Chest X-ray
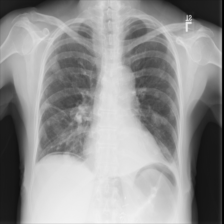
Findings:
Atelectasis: negative
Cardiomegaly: negative
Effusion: negative
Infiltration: negative
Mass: negative
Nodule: negative
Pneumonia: negative
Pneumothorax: negative
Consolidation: negative
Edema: negative
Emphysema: negative
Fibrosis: negative
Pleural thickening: negative
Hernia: negative